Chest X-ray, AP view. Patient: 59 years old, sex M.
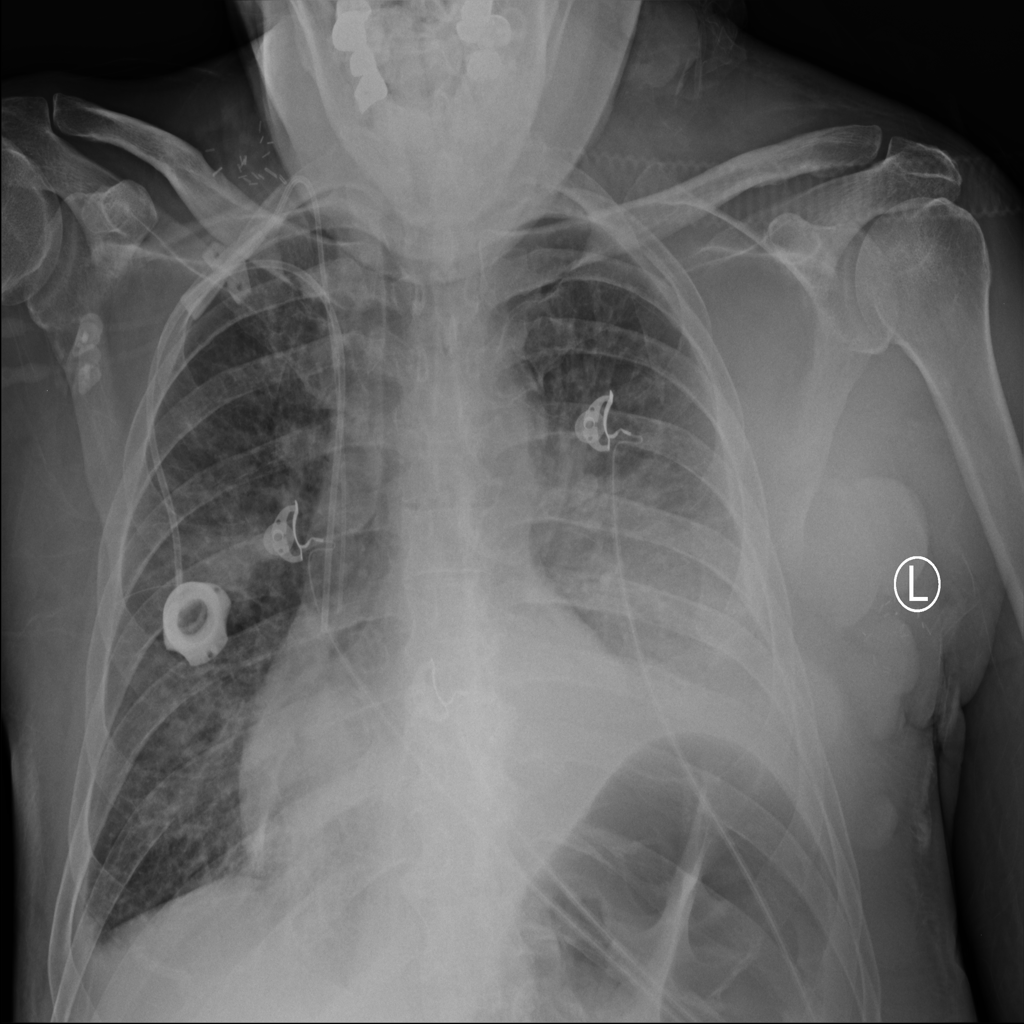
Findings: Cardiomegaly, Effusion